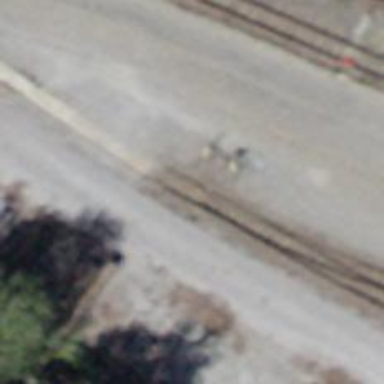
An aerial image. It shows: Railway switch.